Question: I've been working on a Hardhat project for sometime.
After a while, when I run
'npx hardhat node'
to start the HH server, I get the error below:

I tried researching the error and found this on the <URL>
'''
HH12: Hardhat is not installed or installed globally
You tried to run Hardhat from a global installation or not installing it at all. This is not supported.
Please install Hardhat locally using npm or Yarn, and try again.
'''
Funny enough, I created a new HH project and installed everything afresh then imported my code into the new project and this seemed to solve the problem... but after sometime, the issue began again. I can't keep creating a new project each time this happens.
I've been stuck for days now and will appreciate any help.
OS: windows10
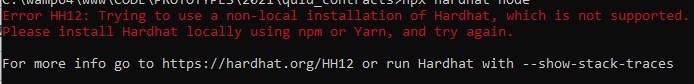
Answer: Do not install Hardhat globally. If you already have installed hardhat globally, please uninstall as the issue might be because of that as mentioned in the error message.
Things you need to do to mitigate this:
1. Check if the project package.json has hardhat as its dev dependency. If it is not, run npm install --save-dev hardhat or yarn add --dev hardhat
2. Uninstall any global version of hardhat
3. Remove node_modules and run npm install or yarn install to install all dependencies.
4. Try running npx hardhat compile or npx hardhat node to check if it works.